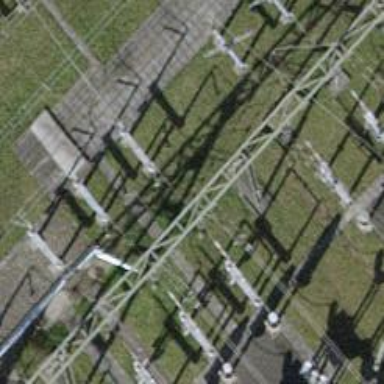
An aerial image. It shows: Bay for power lines.